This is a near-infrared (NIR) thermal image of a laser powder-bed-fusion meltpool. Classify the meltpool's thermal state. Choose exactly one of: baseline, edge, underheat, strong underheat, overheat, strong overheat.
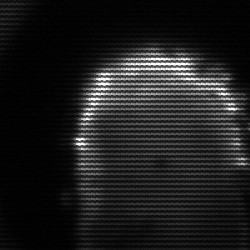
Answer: baseline